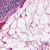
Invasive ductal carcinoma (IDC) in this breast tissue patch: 0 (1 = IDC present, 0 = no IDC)